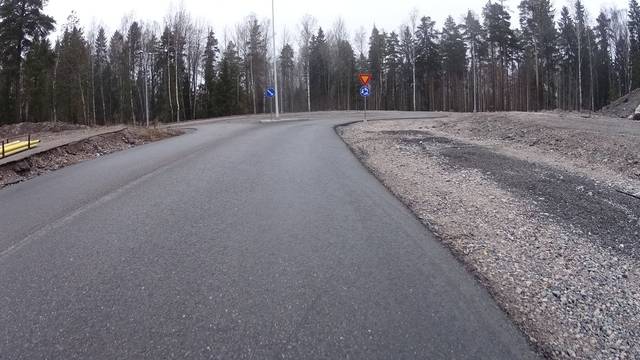
Region: Finland
Coordinates: 60.289, 24.856